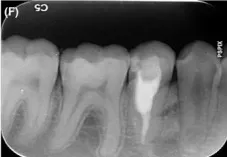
(F) The remaining portion of the canal was filled with cold ceramic.
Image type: radiology (x_ray)